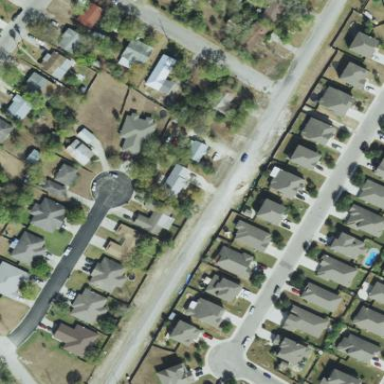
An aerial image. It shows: Residential area within neighborhood subdivision.